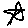
Label: star